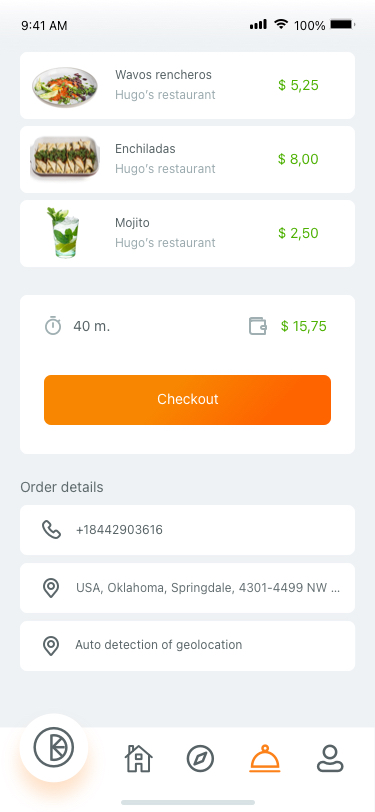
Text in this UI design:
Wavos rencheros
Hugo’s restaurant
$ 5,25
Enchiladas
Hugo’s restaurant
$ 8,00
Mojito
Hugo’s restaurant
$ 2,50
40 m.
$ 15,75
Checkout
Order details
+18442903616
USA, Oklahoma, Springdale, 4301-4499 NW …
Auto detection of geolocation
100%
9:41 AM